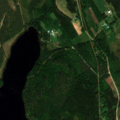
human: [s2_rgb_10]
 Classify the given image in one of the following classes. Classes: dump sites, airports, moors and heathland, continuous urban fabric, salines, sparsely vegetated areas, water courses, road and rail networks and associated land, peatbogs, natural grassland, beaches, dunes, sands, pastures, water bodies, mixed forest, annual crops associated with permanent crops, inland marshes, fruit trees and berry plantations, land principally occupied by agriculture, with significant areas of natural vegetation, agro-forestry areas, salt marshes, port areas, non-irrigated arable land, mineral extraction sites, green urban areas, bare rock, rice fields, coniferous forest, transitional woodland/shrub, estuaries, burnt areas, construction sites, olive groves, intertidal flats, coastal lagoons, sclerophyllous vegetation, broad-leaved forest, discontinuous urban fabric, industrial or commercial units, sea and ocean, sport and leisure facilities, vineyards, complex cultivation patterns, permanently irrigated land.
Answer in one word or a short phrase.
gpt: land principally occupied by agriculture, with significant areas of natural vegetation, coniferous forest, mixed forest, water bodies